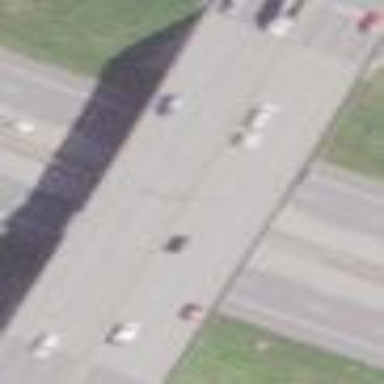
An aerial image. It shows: Man-made bridge.